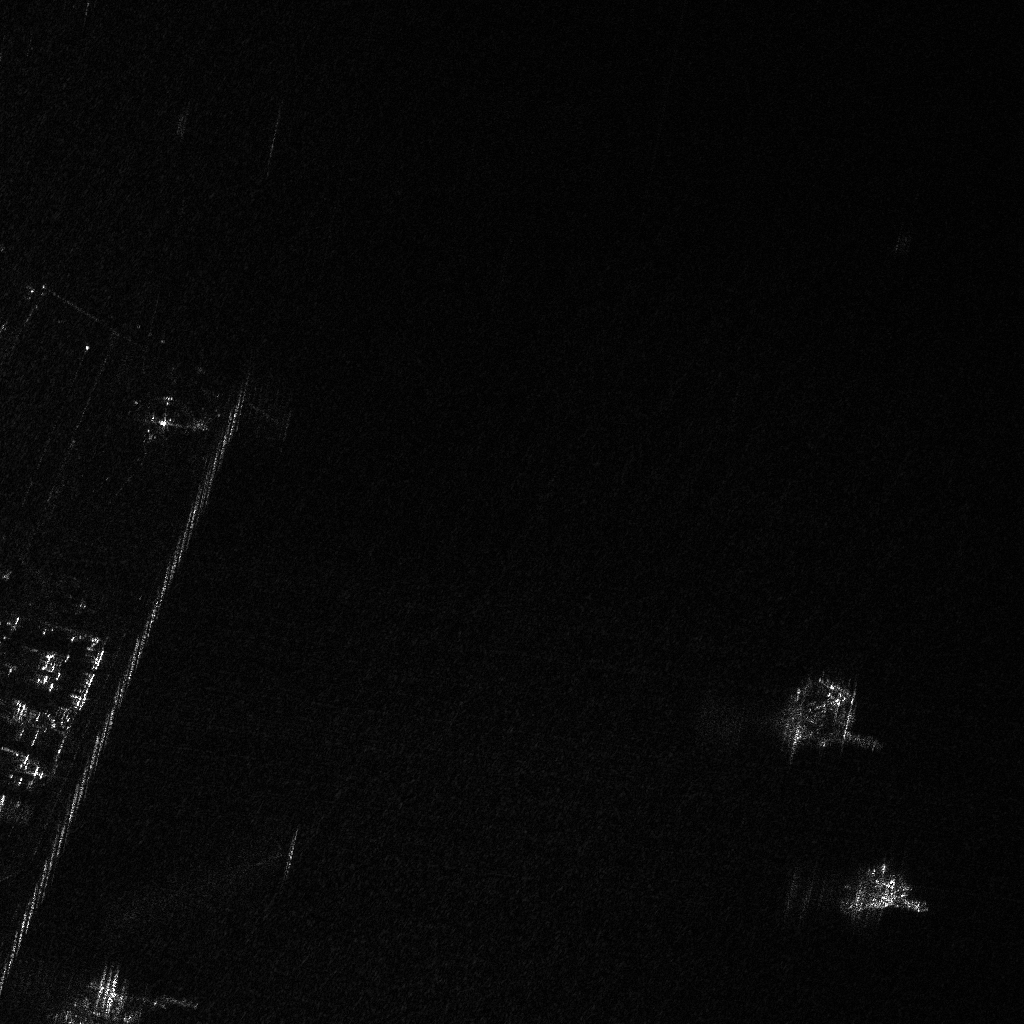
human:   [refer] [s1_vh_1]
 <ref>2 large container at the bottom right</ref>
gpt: <box>[[76, 69, 84, 72, 19], [82, 85, 90, 88, 25]]</box>